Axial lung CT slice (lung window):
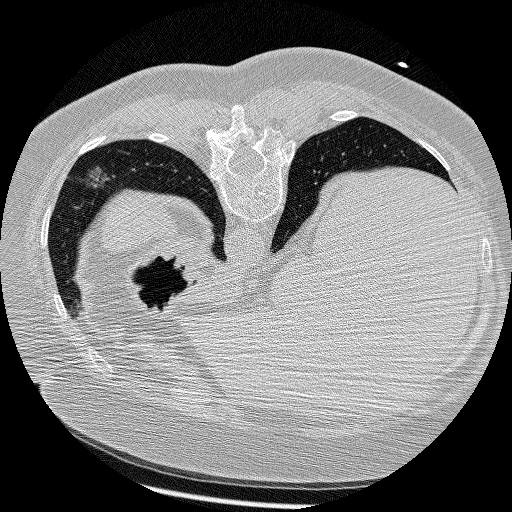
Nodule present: yes
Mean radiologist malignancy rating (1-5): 4.5